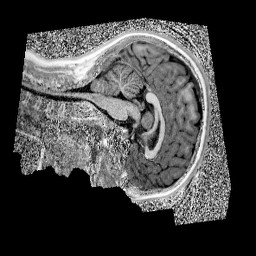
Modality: UNIT1
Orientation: sagittal
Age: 11
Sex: female
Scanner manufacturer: siemens
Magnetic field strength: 3 T
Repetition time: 4 s
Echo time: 0.00299 s